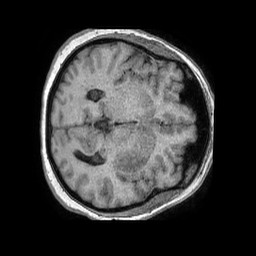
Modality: T1w
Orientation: axial
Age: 51
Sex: female
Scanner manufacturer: philips
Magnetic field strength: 1.5 T
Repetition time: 0.007578 s
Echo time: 0.003441 s